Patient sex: F
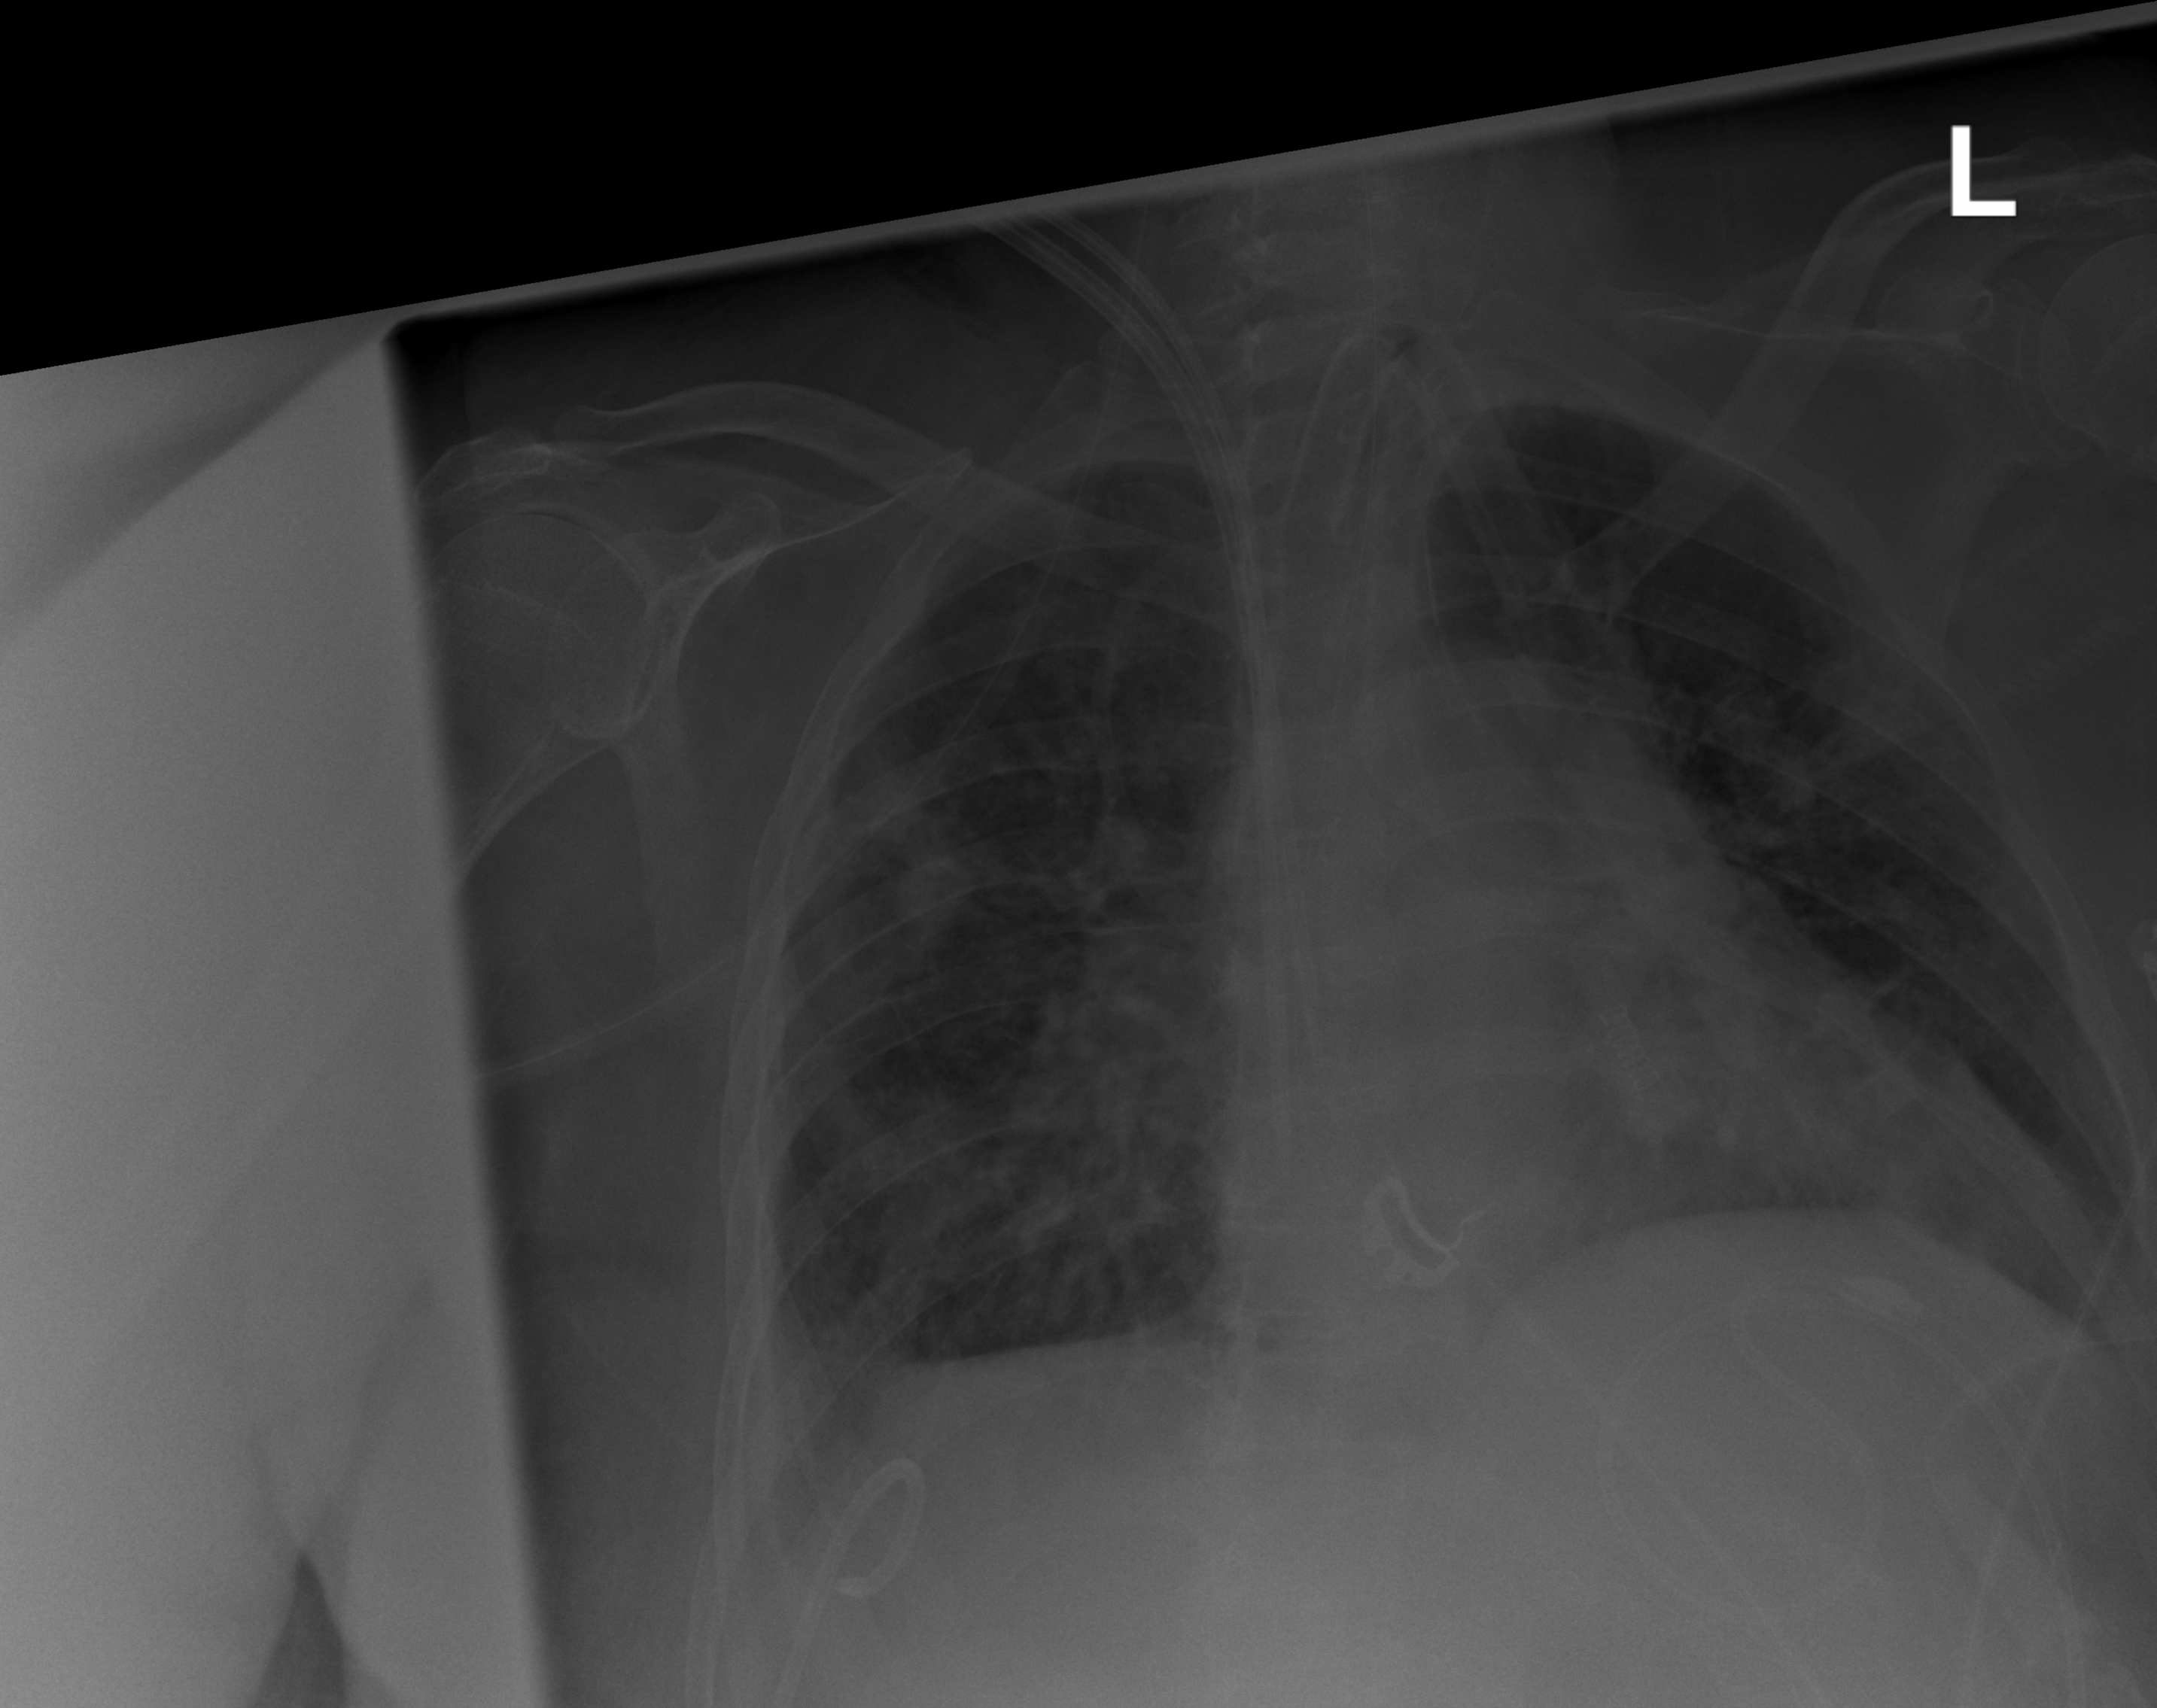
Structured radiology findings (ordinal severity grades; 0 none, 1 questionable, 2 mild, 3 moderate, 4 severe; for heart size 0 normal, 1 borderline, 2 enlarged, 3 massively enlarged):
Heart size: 1
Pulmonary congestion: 1
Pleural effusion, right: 2
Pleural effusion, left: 0
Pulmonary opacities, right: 3
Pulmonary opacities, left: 2
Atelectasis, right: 2
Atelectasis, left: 0